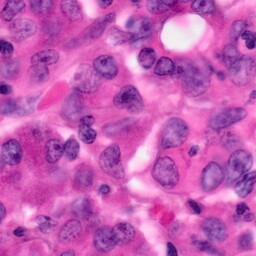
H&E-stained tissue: Pancreatic